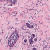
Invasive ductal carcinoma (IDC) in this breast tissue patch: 0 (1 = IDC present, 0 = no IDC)